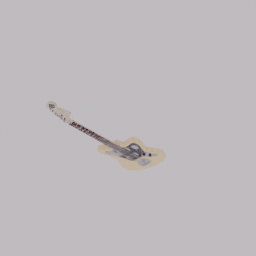
Label: electronics